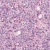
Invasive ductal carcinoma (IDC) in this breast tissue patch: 1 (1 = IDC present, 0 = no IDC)